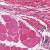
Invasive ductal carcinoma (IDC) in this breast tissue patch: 0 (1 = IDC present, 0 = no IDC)